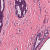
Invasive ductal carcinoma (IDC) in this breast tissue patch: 0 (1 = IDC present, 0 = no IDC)